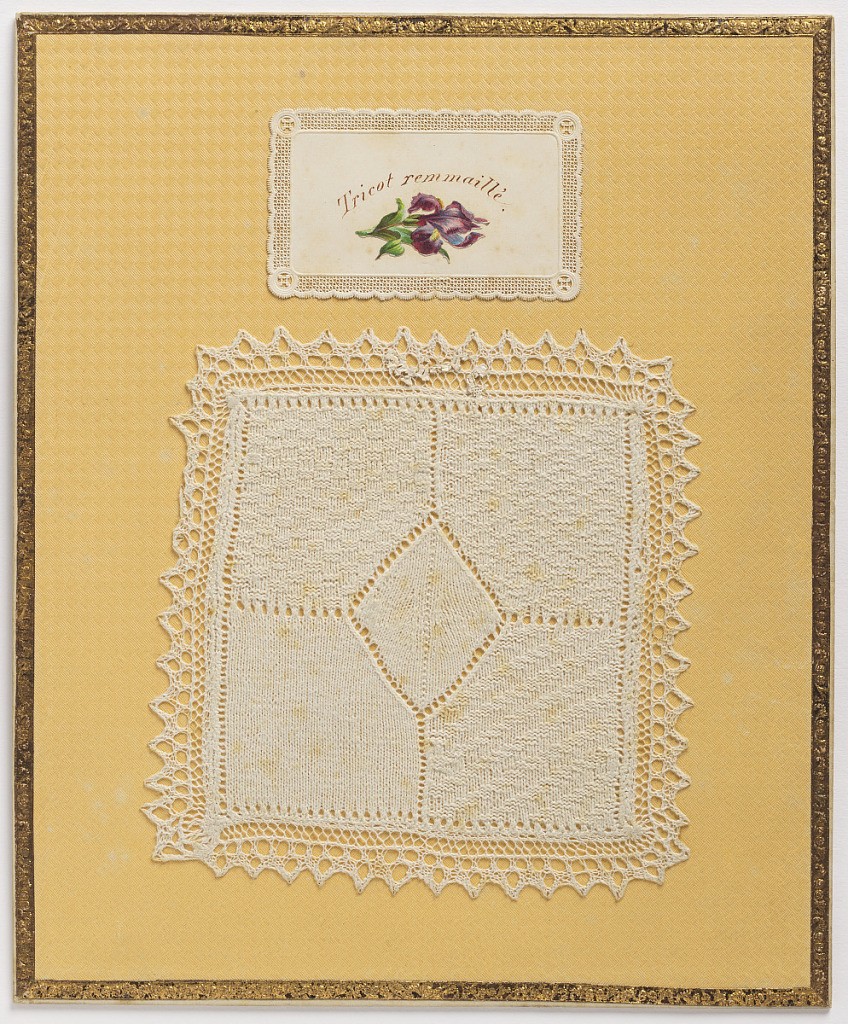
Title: Sewing sample
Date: late 19th century
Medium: Cotton
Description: Small square sample of white knitting showing five stitches and border.